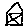
Label: house